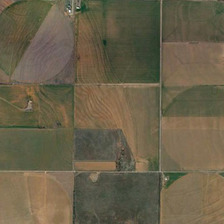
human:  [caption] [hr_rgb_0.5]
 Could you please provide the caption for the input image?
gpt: many square farmlands are orderly together .

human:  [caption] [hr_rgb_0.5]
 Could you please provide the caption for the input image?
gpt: the farmland has become several small squares with gradient colours .

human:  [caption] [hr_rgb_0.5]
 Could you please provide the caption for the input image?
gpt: the farmland has become several small squares with gradient colours .

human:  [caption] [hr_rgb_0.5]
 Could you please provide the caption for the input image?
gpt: many square farmlands are orderly together .

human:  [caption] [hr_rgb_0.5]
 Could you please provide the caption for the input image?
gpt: many square farmlands are orderly together .